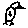
Label: bird